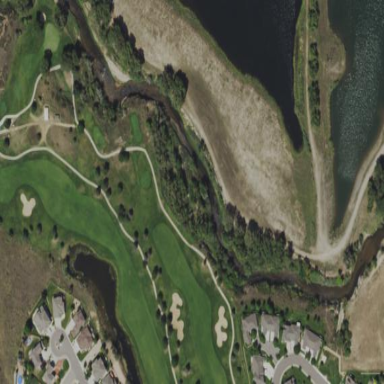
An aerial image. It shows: River flowing through golf course water hazard.